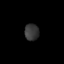
Tissue: lung
Cell type: Epithelial cells
Senescence score: 0.2176
Nuclear area (px): 235
Mean DAPI intensity: 54.562